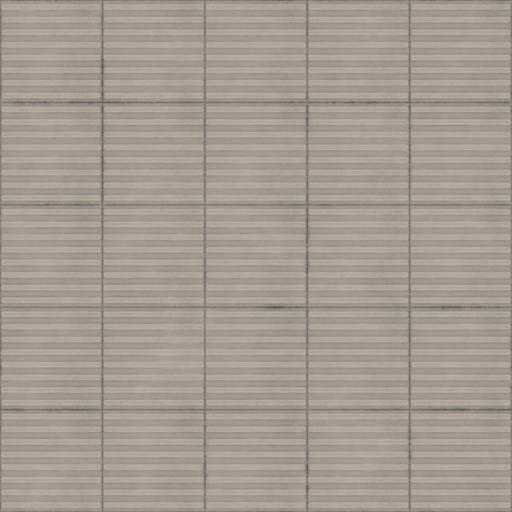
Tags: blind pavement paving platform tactile train white